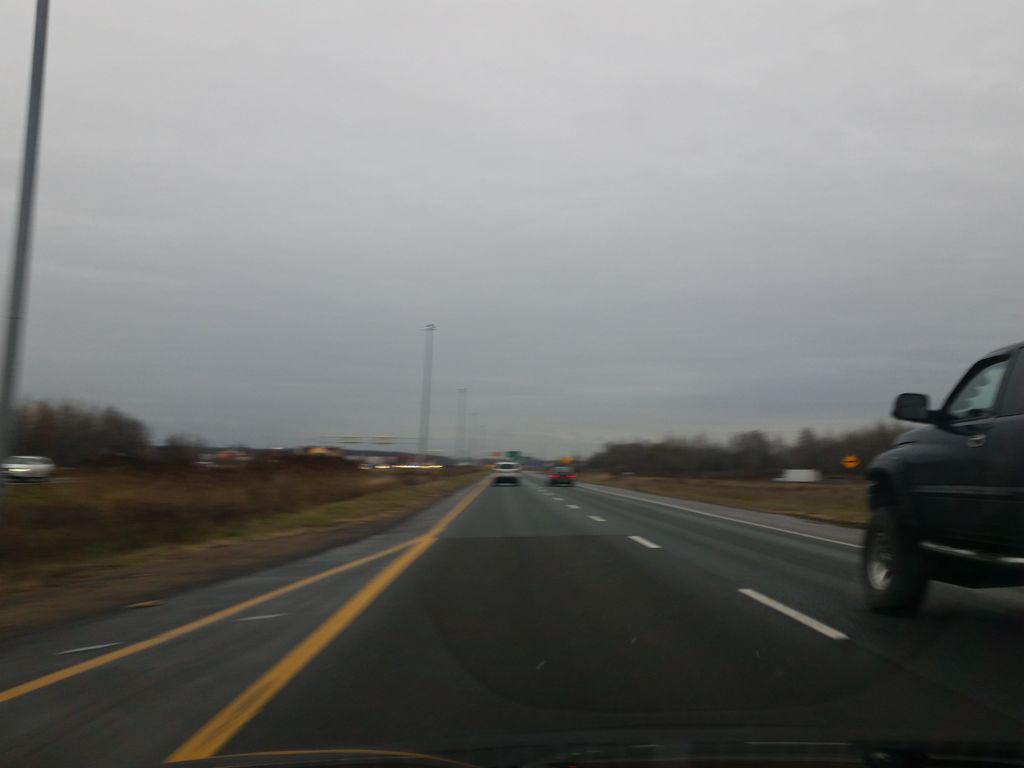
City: quebec_city